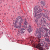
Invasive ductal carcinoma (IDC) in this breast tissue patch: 0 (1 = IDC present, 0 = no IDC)